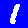
Digit: 1